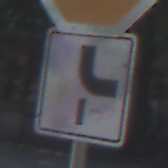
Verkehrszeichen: VerlaufVorfahrtsstrasse10
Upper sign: Stop
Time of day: MorningAfternoon
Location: Outdoor (Urban)
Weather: Clear
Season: NotSpecified
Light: Natural